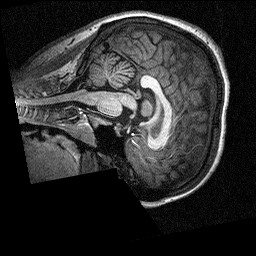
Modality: T1w
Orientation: sagittal